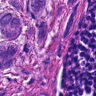
Metastatic tissue present: yes